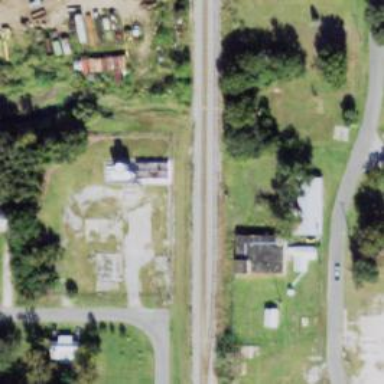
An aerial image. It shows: Railway siding for service.